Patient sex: M
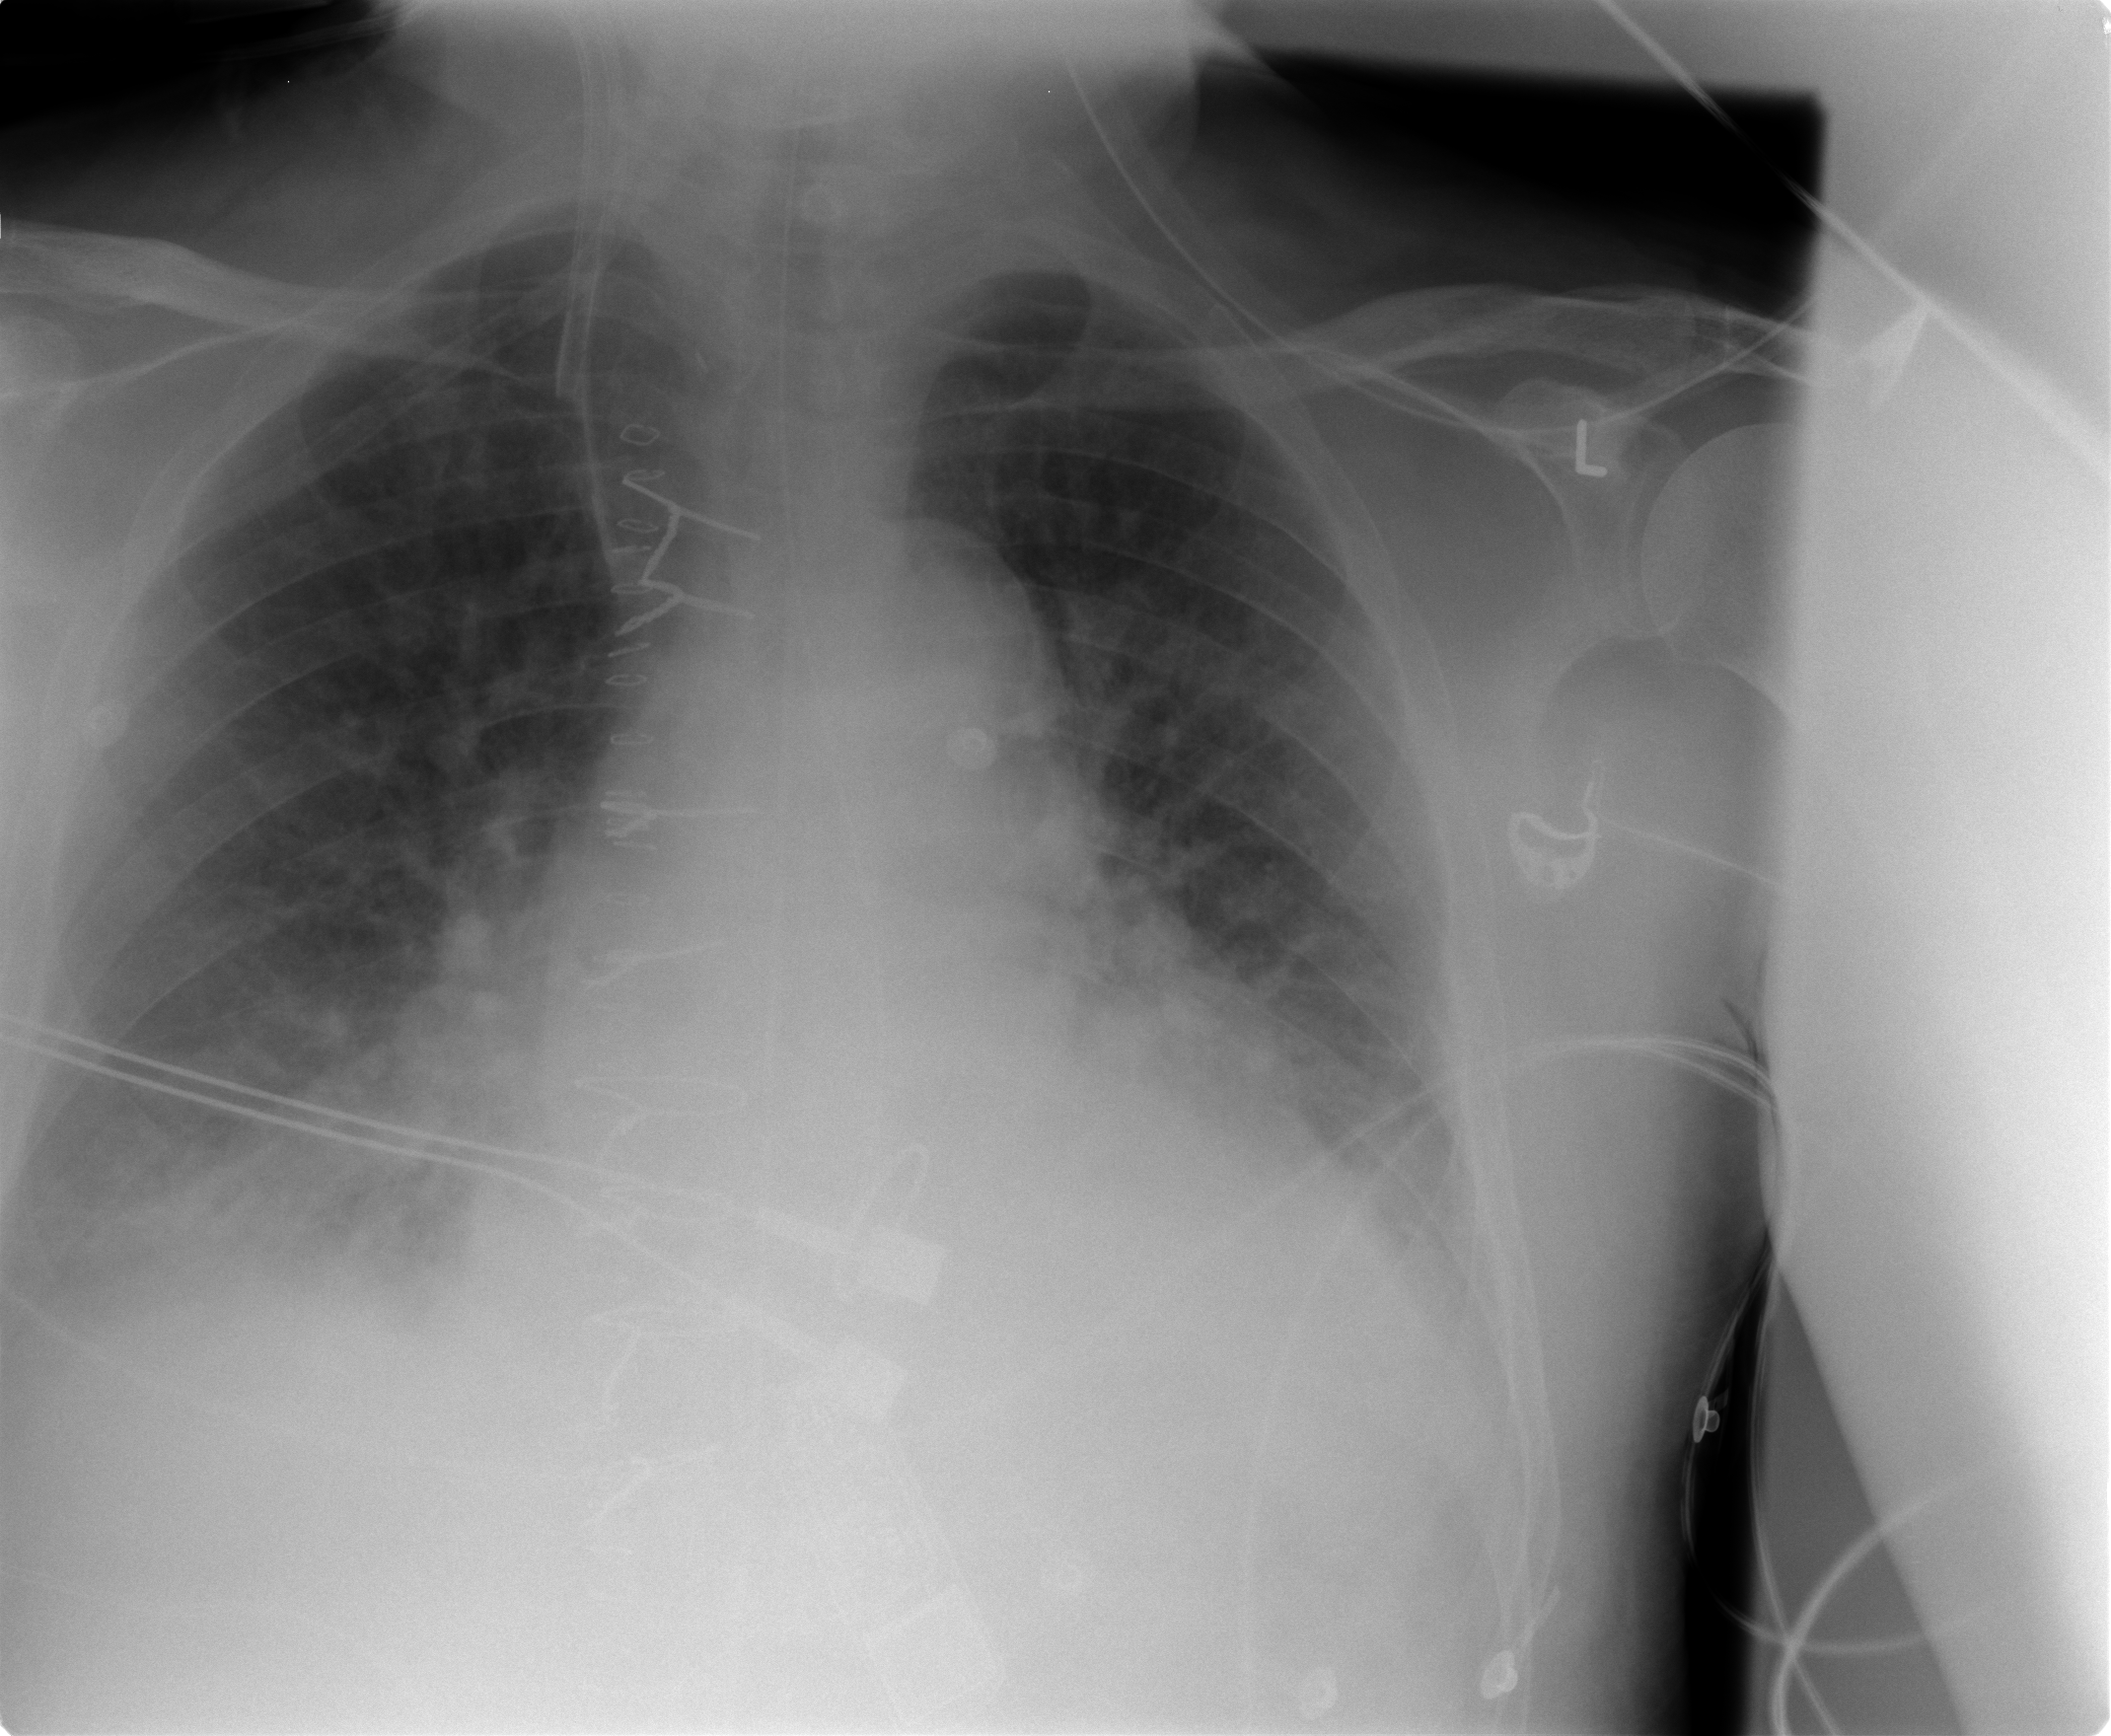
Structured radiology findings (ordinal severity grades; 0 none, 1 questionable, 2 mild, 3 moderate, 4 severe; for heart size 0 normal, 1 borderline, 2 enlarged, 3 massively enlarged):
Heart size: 2
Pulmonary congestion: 2
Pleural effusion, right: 2
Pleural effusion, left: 2
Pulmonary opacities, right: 2
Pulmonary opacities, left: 0
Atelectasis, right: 2
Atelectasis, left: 2